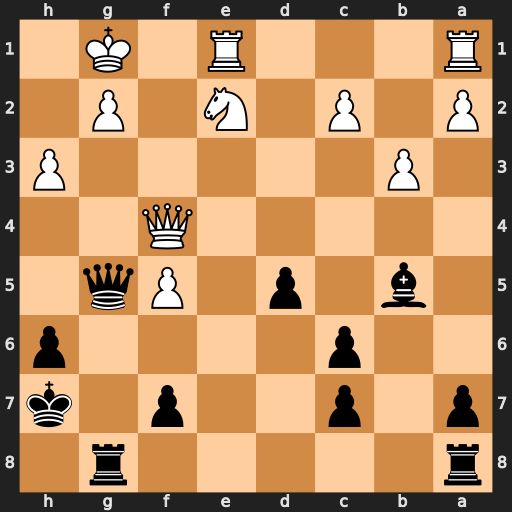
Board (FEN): r5r1/p1p2p1k/2p4p/1b1p1Pq1/5Q2/1P5P/P1P1N1P1/R3R1K1
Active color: b
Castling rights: -
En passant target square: -
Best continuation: Qxg2#